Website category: jobs
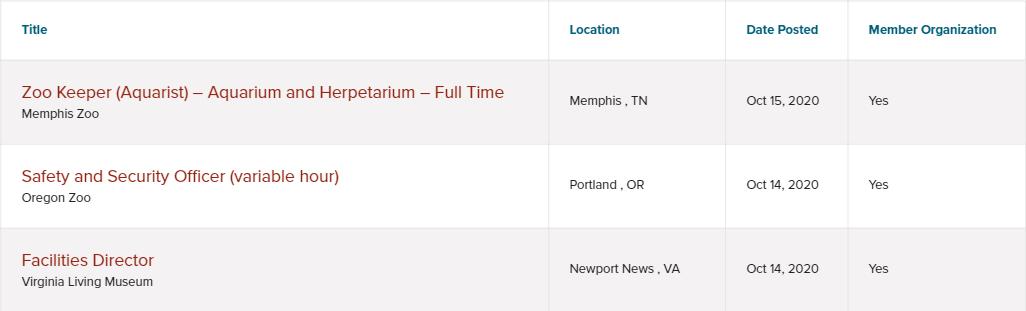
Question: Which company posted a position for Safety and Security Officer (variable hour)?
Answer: Oregon Zoo

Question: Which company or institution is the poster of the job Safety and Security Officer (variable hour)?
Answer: Oregon Zoo

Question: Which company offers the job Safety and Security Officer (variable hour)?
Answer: Oregon Zoo

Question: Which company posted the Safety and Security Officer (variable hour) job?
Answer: Oregon Zoo

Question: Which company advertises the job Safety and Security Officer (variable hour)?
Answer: Oregon Zoo

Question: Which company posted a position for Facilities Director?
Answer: Virginia Living Museum

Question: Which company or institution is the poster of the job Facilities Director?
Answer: Virginia Living Museum

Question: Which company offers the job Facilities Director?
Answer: Virginia Living Museum

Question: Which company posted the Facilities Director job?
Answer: Virginia Living Museum

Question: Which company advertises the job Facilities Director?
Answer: Virginia Living Museum

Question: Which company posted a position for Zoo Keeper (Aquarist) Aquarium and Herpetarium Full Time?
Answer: Memphis Zoo

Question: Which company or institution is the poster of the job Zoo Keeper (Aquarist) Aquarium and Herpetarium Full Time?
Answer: Memphis Zoo

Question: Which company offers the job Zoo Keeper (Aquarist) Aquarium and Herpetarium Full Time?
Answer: Memphis Zoo

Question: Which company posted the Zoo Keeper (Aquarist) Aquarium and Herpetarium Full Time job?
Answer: Memphis Zoo

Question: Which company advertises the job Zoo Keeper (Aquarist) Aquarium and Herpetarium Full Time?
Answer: Memphis Zoo

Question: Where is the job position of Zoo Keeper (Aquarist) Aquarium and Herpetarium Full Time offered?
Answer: Memphis , TN

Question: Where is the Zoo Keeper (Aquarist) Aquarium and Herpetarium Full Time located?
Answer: Memphis , TN

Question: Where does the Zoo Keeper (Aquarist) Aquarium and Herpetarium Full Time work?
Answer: Memphis , TN

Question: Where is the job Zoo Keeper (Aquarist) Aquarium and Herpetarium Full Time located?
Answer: Memphis , TN

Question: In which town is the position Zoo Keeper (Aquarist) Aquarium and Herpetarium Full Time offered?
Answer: Memphis , TN

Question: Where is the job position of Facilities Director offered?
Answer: Newport News , VA

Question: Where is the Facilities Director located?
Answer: Newport News , VA

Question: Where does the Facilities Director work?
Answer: Newport News , VA

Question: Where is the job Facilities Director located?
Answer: Newport News , VA

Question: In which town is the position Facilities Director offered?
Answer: Newport News , VA

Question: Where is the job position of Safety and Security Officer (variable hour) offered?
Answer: Portland , OR

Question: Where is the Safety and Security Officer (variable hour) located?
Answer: Portland , OR

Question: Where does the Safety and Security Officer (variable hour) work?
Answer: Portland , OR

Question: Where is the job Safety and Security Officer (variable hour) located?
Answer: Portland , OR

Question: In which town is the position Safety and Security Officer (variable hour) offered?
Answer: Portland , OR

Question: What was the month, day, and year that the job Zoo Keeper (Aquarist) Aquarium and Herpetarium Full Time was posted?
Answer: Oct 15, 2020

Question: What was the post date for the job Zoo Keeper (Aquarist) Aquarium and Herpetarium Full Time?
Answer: Oct 15, 2020

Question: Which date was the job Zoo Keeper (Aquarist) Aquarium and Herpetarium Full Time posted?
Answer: Oct 15, 2020

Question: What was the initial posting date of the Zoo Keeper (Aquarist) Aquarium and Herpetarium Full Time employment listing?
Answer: Oct 15, 2020

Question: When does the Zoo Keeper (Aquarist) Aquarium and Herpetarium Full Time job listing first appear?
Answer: Oct 15, 2020

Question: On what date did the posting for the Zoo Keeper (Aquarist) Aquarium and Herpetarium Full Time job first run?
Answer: Oct 15, 2020

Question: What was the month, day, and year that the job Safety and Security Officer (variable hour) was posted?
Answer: Oct 14, 2020

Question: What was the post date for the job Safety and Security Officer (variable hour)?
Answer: Oct 14, 2020

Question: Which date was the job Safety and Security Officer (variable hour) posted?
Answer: Oct 14, 2020

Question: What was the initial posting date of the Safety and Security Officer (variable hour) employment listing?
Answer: Oct 14, 2020

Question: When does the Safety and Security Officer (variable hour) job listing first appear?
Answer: Oct 14, 2020

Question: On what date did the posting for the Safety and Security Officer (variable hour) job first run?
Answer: Oct 14, 2020

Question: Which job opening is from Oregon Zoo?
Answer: Safety and Security Officer (variable hour)

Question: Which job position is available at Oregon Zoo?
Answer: Safety and Security Officer (variable hour)

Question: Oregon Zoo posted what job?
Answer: Safety and Security Officer (variable hour)

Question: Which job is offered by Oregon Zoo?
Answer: Safety and Security Officer (variable hour)

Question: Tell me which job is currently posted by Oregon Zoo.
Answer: Safety and Security Officer (variable hour)

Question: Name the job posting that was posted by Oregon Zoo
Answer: Safety and Security Officer (variable hour)

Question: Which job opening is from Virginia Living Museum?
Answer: Facilities Director

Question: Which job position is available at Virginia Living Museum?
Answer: Facilities Director

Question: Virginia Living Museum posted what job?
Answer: Facilities Director

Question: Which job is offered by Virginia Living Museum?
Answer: Facilities Director

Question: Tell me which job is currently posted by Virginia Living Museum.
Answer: Facilities Director

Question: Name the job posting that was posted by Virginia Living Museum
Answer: Facilities Director

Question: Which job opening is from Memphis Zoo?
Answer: Zoo Keeper (Aquarist) Aquarium and Herpetarium Full Time

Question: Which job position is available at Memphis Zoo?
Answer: Zoo Keeper (Aquarist) Aquarium and Herpetarium Full Time

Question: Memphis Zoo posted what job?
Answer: Zoo Keeper (Aquarist) Aquarium and Herpetarium Full Time

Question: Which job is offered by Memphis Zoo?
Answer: Zoo Keeper (Aquarist) Aquarium and Herpetarium Full Time

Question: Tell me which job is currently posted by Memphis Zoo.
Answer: Zoo Keeper (Aquarist) Aquarium and Herpetarium Full Time

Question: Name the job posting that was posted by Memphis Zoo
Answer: Zoo Keeper (Aquarist) Aquarium and Herpetarium Full Time

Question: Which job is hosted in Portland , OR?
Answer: Safety and Security Officer (variable hour)

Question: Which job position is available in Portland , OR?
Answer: Safety and Security Officer (variable hour)

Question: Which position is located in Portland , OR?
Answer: Safety and Security Officer (variable hour)

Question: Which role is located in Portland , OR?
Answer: Safety and Security Officer (variable hour)